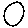
Label: circle